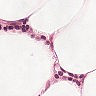
Metastatic tissue present: no